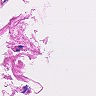
Metastatic tissue present: no